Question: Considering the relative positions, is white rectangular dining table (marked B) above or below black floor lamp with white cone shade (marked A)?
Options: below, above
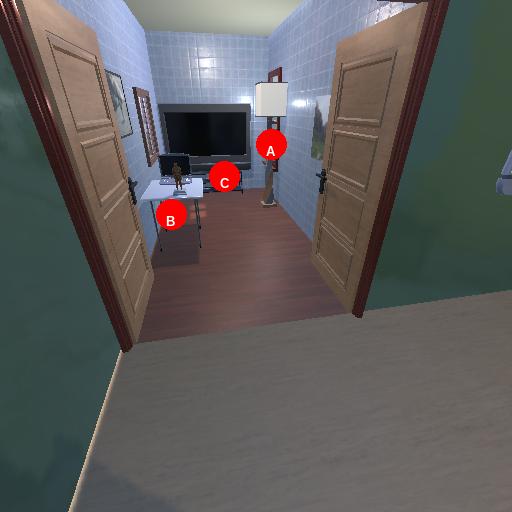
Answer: below